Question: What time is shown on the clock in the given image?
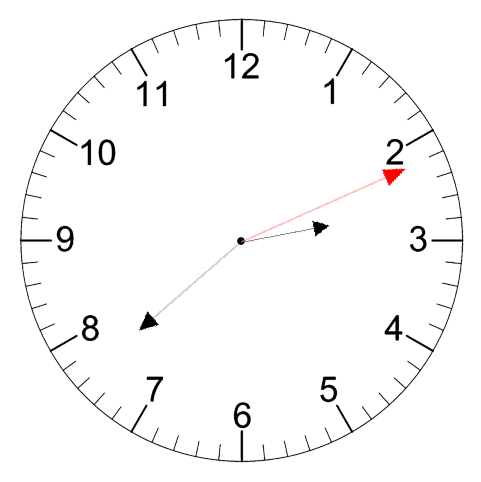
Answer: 02:38:11